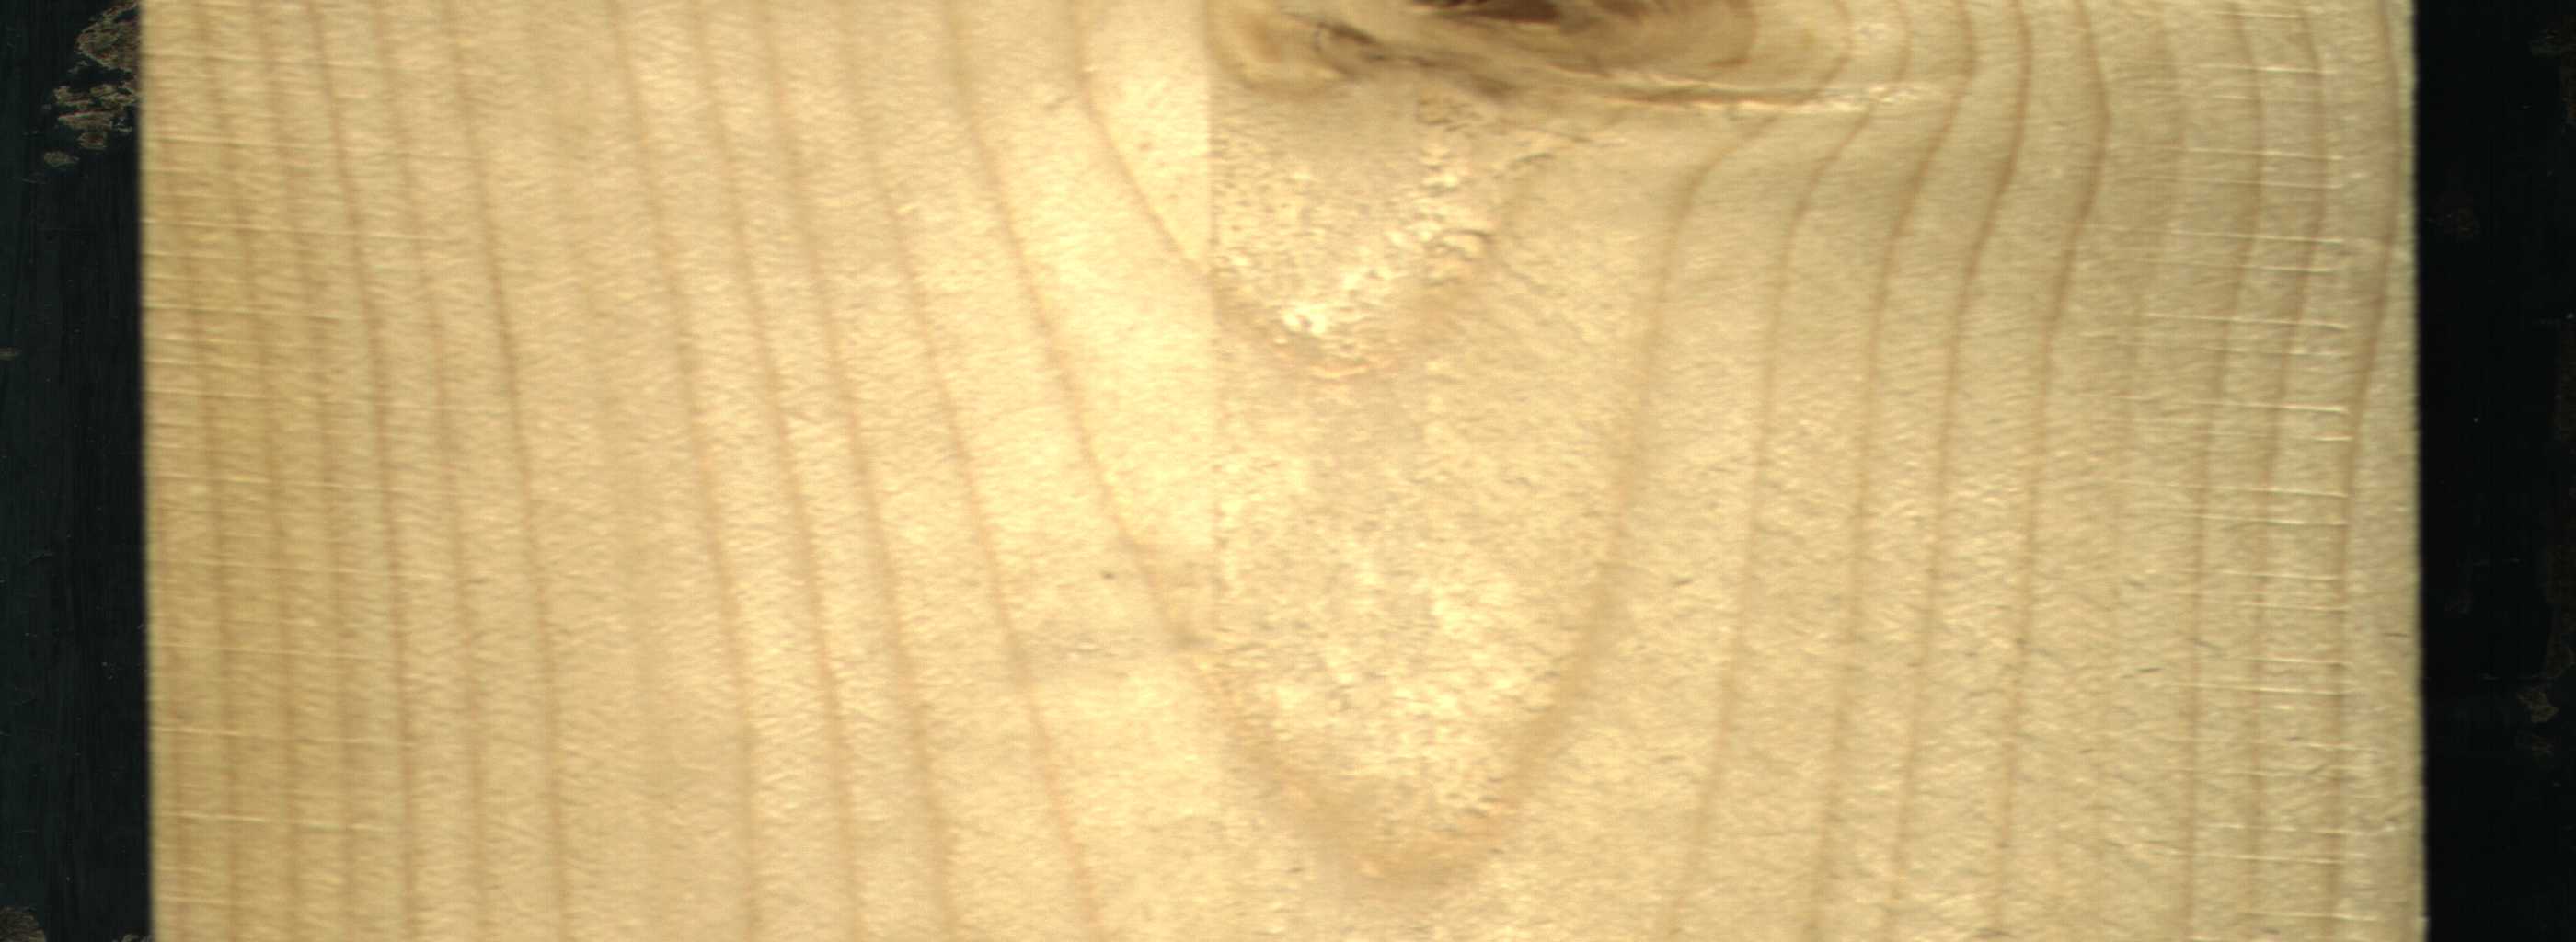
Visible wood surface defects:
Live_Knot